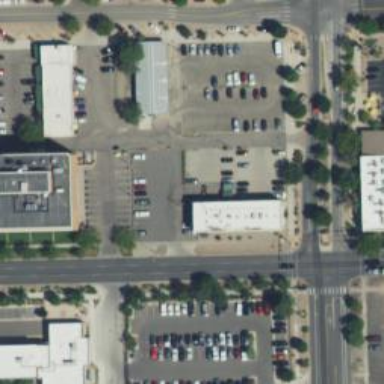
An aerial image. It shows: Parking space is available.